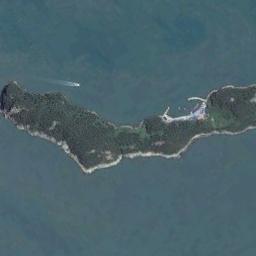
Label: island